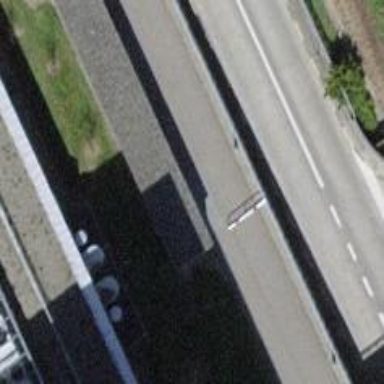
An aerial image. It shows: Cycle barrier.